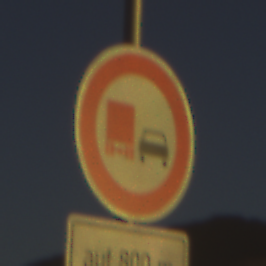
Verkehrszeichen: UeberholverbotKraftfahrzeuge
Zusatzzeichen unten: LaengeEinerStrecke5
Umgebung: Outdoor, Nature
Tageszeit: SunriseSunset
Wetter: Clear
Licht: Natural
Jahreszeit: NotSpecified
Kontrast: HighContrast